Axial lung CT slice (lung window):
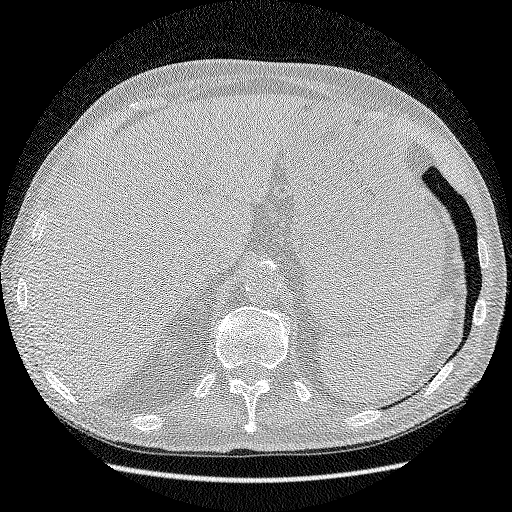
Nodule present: no